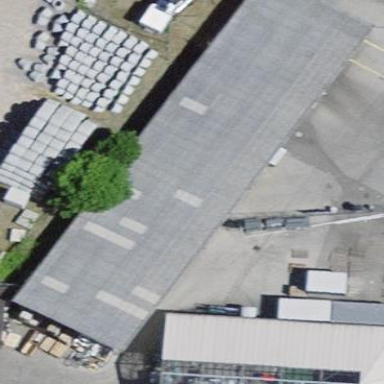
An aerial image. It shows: Industrial building.